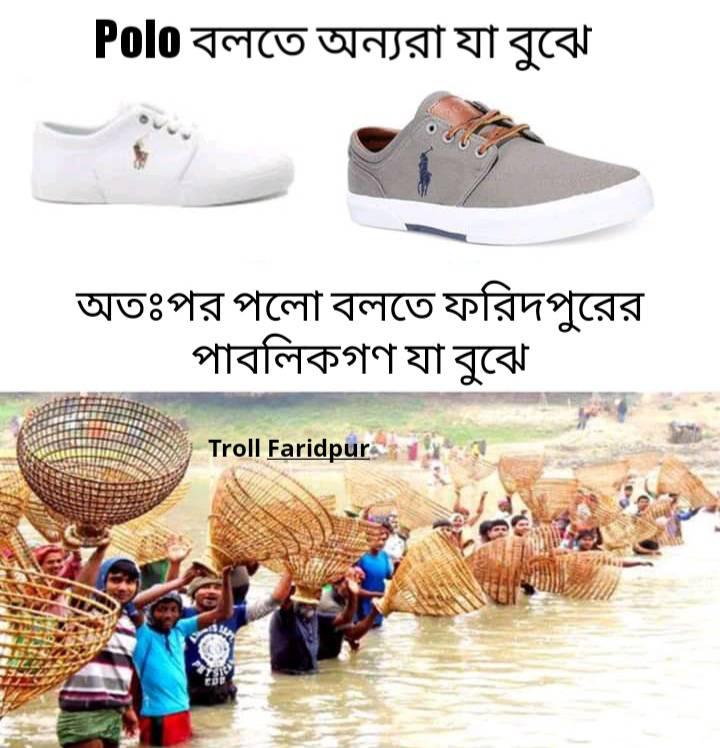
Caption: Polo  বলতে অন্যরা যা বুঝে   অতঃপর পলো বলতে ফরিদপুরের পাবলিকগণ যা বুঝে
Label: non-hate